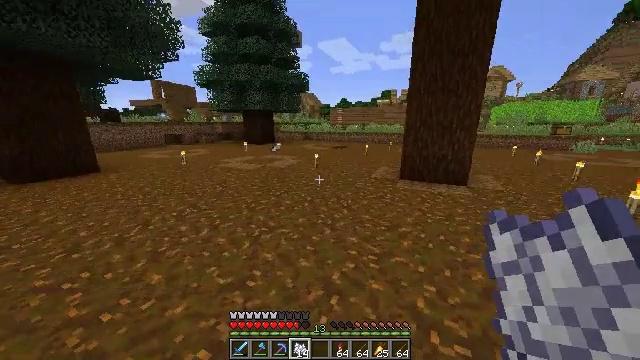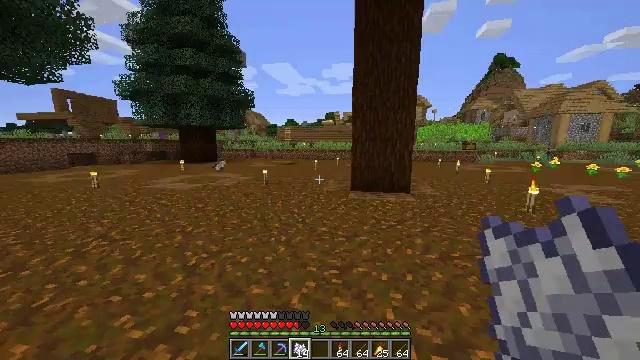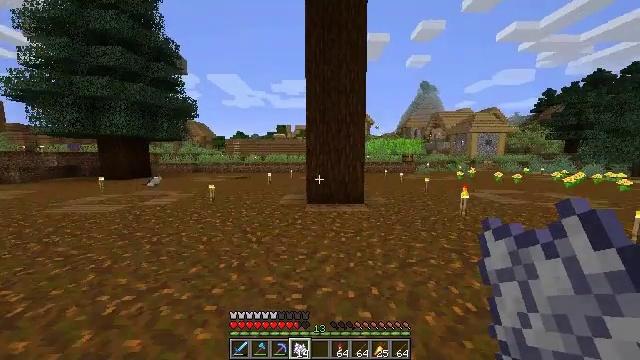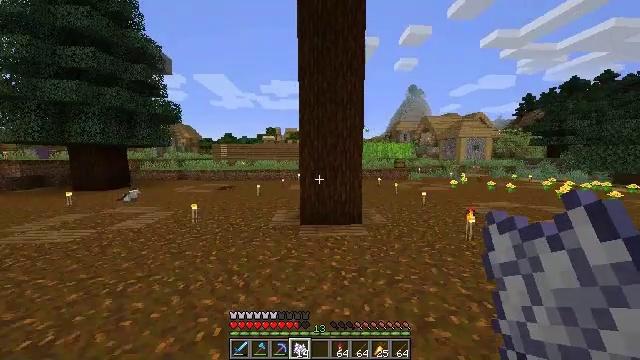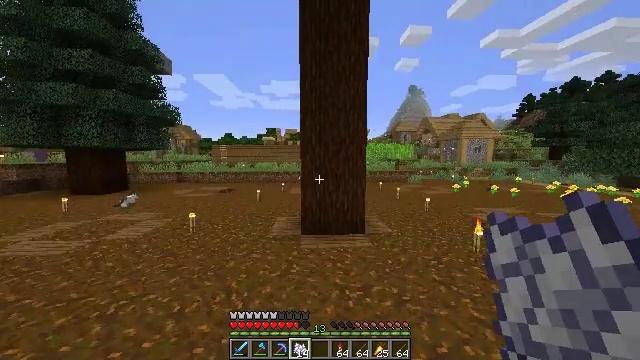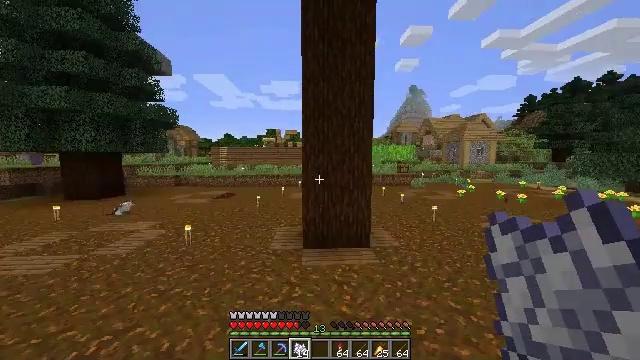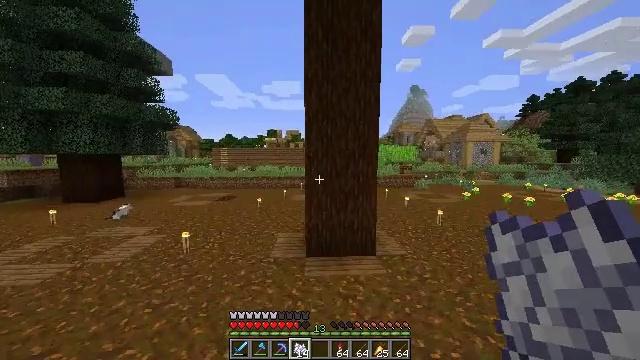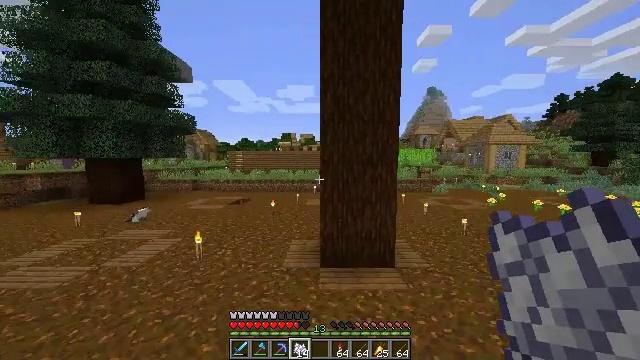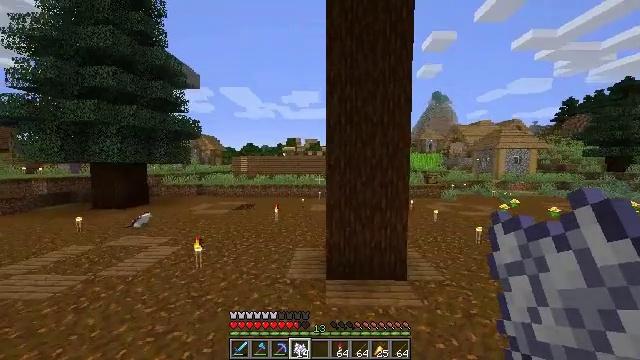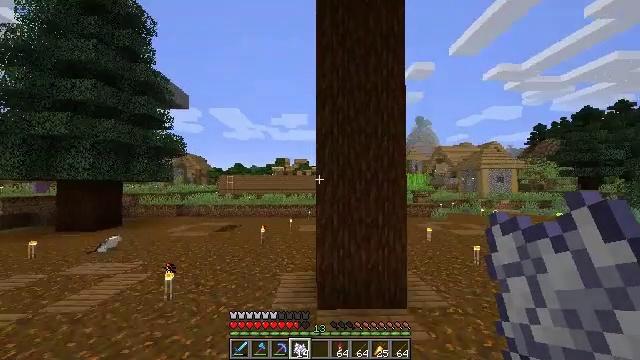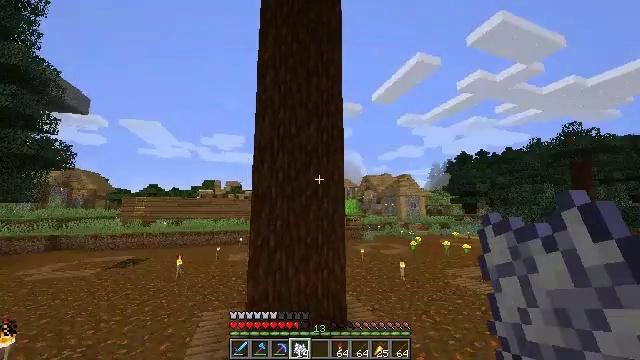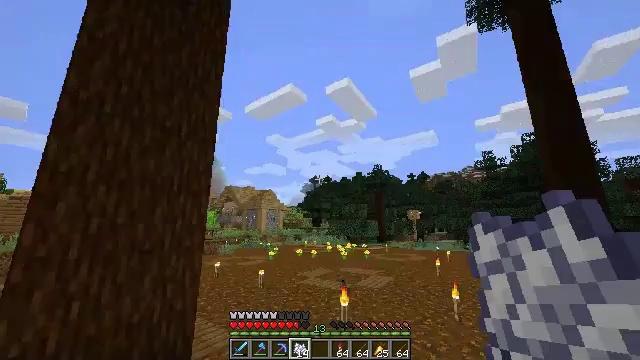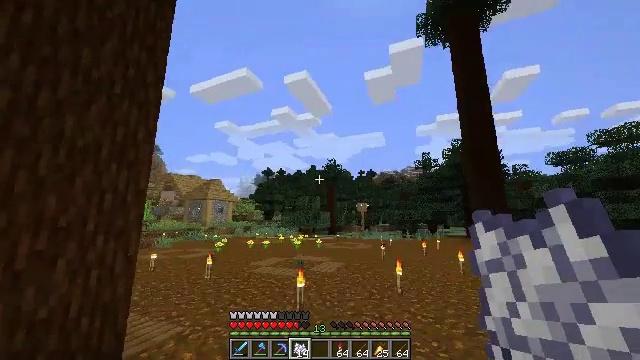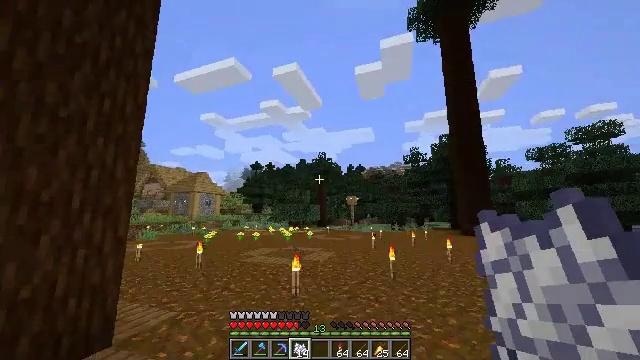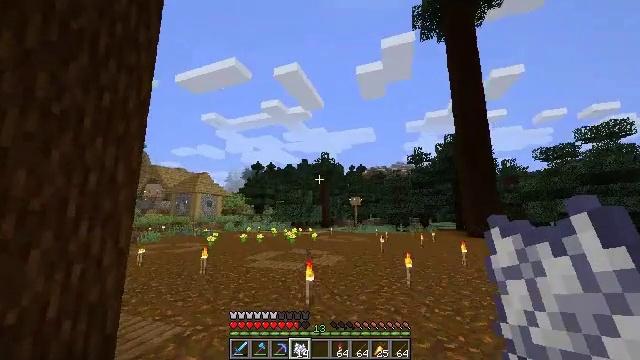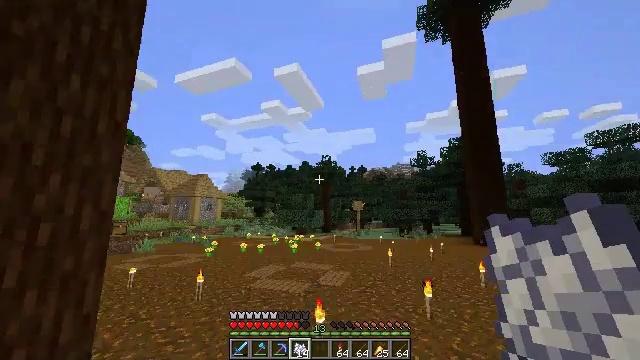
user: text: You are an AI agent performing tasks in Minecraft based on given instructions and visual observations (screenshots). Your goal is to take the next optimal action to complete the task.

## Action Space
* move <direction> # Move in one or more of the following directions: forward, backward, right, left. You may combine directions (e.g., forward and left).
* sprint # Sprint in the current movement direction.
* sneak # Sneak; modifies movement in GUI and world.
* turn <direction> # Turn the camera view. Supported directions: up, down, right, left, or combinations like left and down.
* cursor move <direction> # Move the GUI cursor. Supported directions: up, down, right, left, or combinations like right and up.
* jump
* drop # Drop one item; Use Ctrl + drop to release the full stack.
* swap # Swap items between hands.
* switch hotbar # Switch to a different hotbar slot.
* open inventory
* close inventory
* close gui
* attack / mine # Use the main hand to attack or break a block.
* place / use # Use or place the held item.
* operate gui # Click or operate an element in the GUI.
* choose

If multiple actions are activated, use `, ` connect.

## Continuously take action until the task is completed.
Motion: motion action
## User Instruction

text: Punch the spruce leaves to get saplings.
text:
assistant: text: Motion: move forward, sprint, turn right and up, jump
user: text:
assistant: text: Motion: move forward, sprint, turn right and up, jump
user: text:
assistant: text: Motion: move forward, sprint, turn right, jump
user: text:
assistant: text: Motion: move forward, sprint, jump
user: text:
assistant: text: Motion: move forward, sprint, jump
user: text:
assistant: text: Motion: move forward, sprint, jump
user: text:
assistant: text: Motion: move forward, sprint, turn left, jump
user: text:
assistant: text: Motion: move forward, sprint, turn left and up, jump
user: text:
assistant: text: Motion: move forward, sprint, turn right and up, jump
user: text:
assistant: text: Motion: move forward, sprint, turn right and up, jump
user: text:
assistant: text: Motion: move forward, sprint, turn right and up, jump
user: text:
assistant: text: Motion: move forward, sprint, turn right and down, jump
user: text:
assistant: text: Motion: move forward, sprint, turn right and down, jump
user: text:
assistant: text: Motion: move forward, sprint, jump
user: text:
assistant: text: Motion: move forward, sprint, jump
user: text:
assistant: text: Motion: move forward, sprint, jump
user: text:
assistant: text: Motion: move forward, sprint, jump
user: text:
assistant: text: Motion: move forward, sprint, jump
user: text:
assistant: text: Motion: move forward, sprint, jump
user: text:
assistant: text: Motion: move forward, sprint, turn right and down, jump
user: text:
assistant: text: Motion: move forward, sprint
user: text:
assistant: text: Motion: move forward, sprint
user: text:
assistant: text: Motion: move forward, sprint
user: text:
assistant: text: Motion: move forward, sprint
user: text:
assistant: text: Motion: move forward, sprint, turn left, jump
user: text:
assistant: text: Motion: move forward, sprint, turn left and down, jump
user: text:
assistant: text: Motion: move forward, sprint, turn left and down, jump
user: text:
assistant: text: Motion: move forward, sprint, jump
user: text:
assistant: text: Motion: move forward, sprint, jump
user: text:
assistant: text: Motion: move forward, sprint, jump